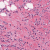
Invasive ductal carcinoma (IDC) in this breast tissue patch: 1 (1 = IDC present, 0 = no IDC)